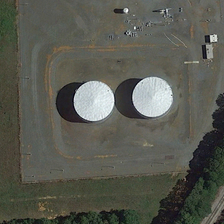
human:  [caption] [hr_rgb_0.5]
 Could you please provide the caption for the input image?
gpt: two white storage tanks are in a khaki ground near two crossed rows of green trees .

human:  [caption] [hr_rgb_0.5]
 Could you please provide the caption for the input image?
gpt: two white storage tanks are in a khaki ground near two crossed rows of green trees .

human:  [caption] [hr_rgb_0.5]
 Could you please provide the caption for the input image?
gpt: two white storage tanks are in a khaki ground near two crossed rows of green trees .

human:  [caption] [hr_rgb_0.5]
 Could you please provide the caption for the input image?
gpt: two white storage tanks are in a khaki ground near two crossed rows of green trees .

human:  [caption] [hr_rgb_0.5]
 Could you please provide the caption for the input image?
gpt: two white storage tanks are in a khaki ground near two crossed rows of green trees .